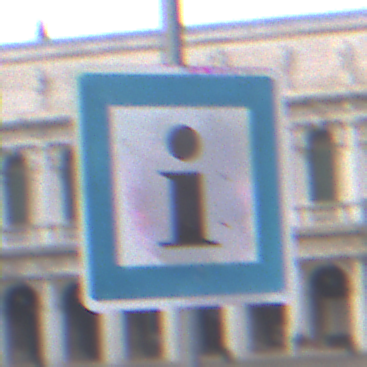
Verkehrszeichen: Informationsstelle
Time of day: SunriseSunset
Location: Outdoor (Urban)
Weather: PartlyCloudy
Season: NotSpecified
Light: Natural